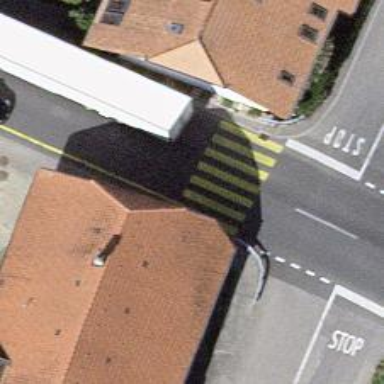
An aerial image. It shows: Uncontrolled zebra crossing on the road.